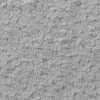
Atmospheric dust classification: not_dusty